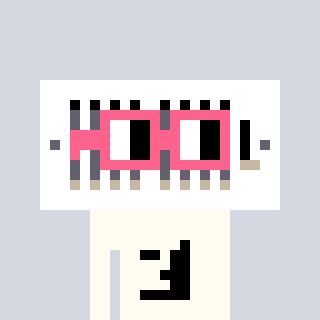
a pixel art character with square pink glasses, a vent-shaped head and a grayscale-colored body on a cool background